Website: macys
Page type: cross-sells
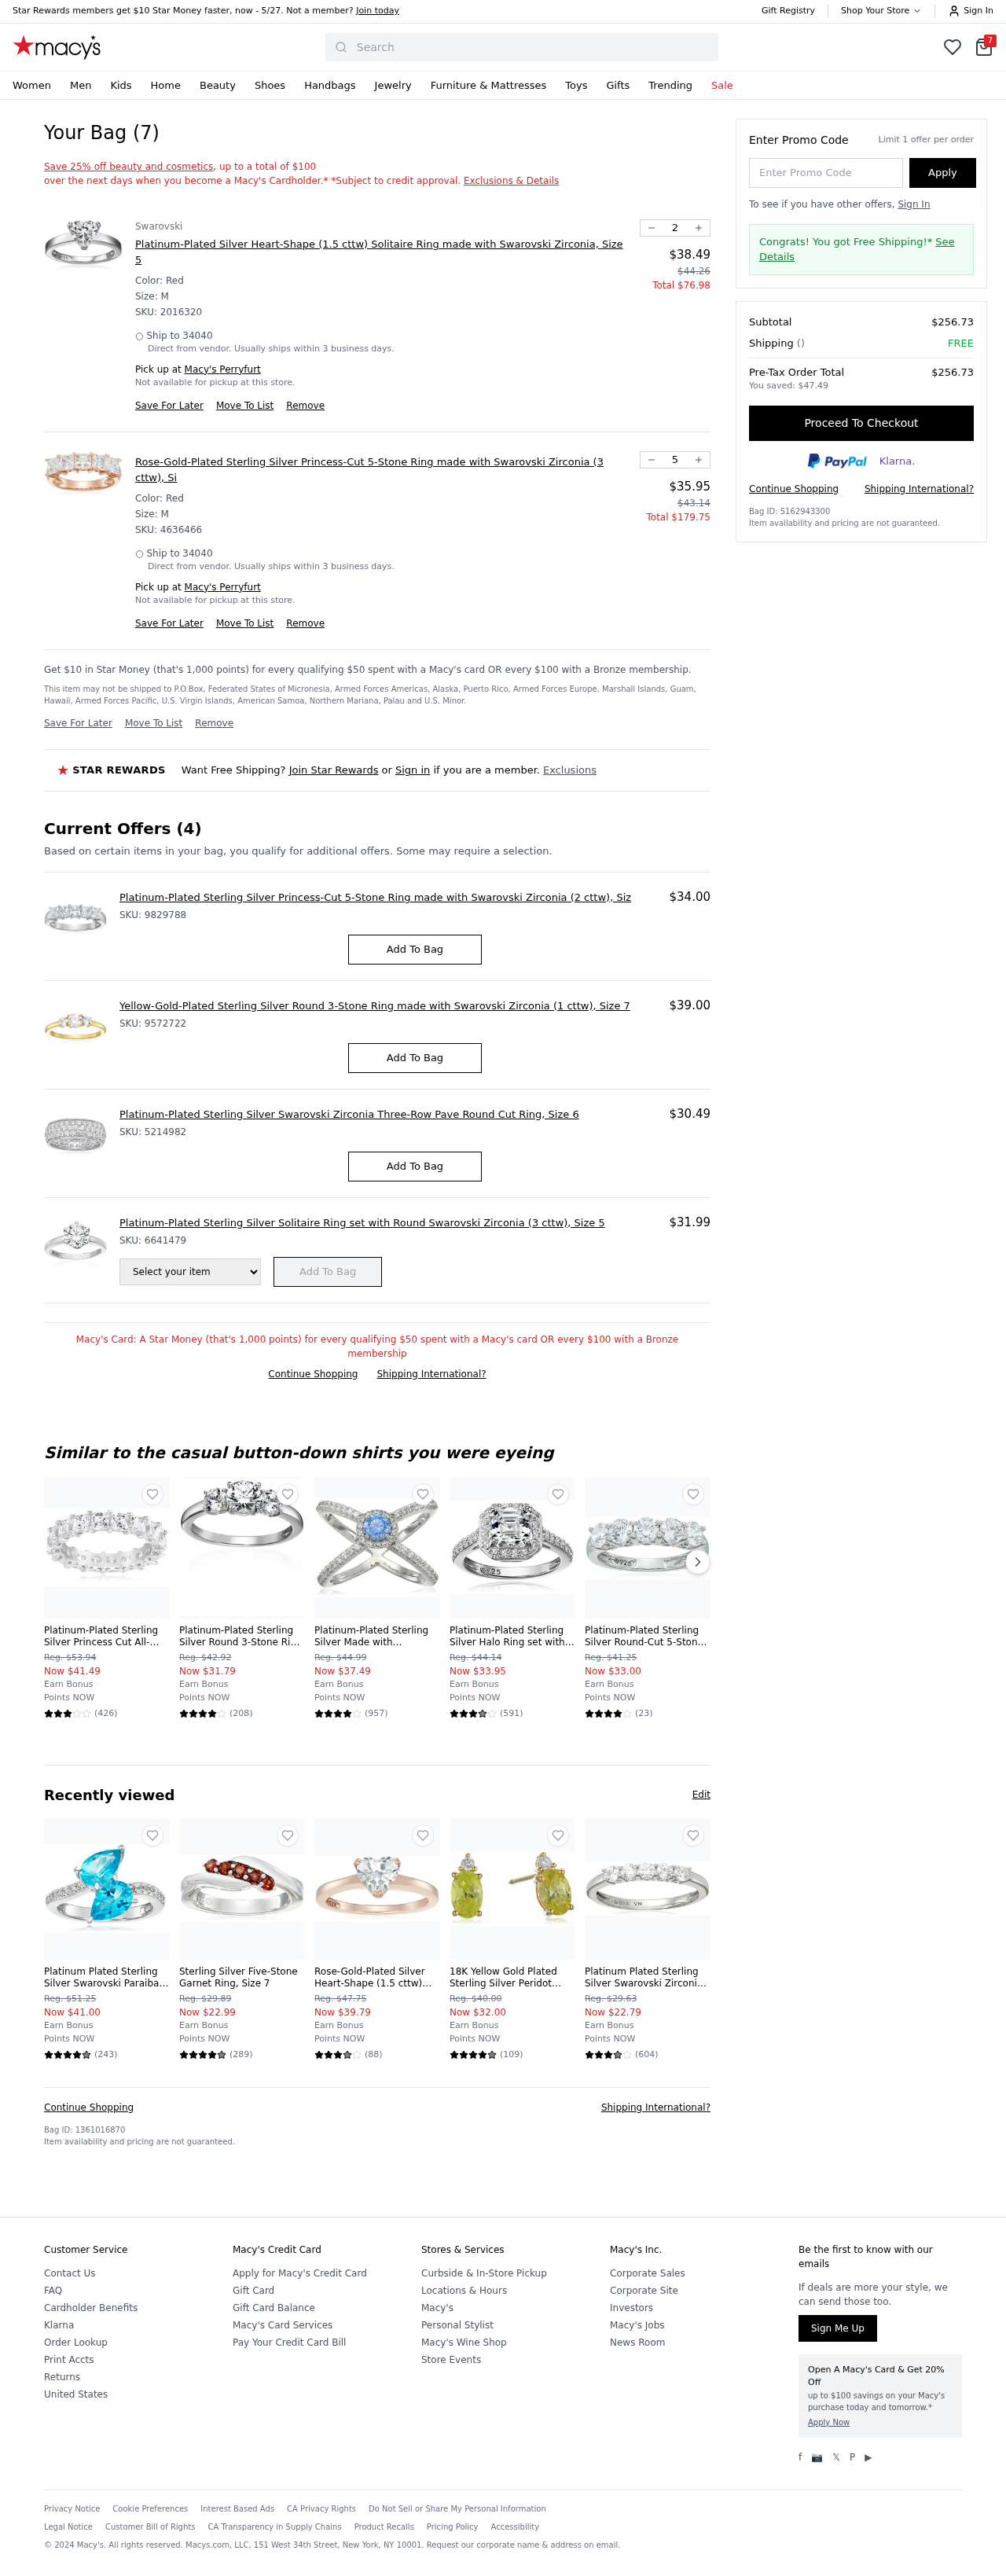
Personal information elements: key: PII_CITY
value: Perryfurt
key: PII_POSTCODE
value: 34040
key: PII_PROMO_CODE
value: OFF30
Product elements: key: PRODUCT10_NAME
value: Platinum Plated Sterling Silver Swarovski Paraiba Blue and White Topaz Bypass Ring
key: PRODUCT10_NUM_RATINGS
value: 243
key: PRODUCT10_PRICE
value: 41
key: PRODUCT10_RATING
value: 4.8
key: PRODUCT11_NAME
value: Sterling Silver Five-Stone Garnet Ring, Size 7
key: PRODUCT11_NUM_RATINGS
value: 289
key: PRODUCT11_PRICE
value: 22.99
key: PRODUCT11_RATING
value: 4.5
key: PRODUCT12_NAME
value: Rose-Gold-Plated Silver Heart-Shape (1.5 cttw) Solitaire Ring made with Swarovski Zirconia, Size 7
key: PRODUCT12_NUM_RATINGS
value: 88
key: PRODUCT12_PRICE
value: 39.79
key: PRODUCT12_RATING
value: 3.5
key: PRODUCT13_NAME
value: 18K Yellow Gold Plated Sterling Silver Peridot Colored Cubic Zirconia Stud Earrings
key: PRODUCT13_NUM_RATINGS
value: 109
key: PRODUCT13_PRICE
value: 32
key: PRODUCT13_RATING
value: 4.9
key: PRODUCT14_NAME
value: Platinum Plated Sterling Silver Swarovski Zirconia Round Cut 5 -Stone Ring
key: PRODUCT14_NUM_RATINGS
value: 604
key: PRODUCT14_PRICE
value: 22.79
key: PRODUCT14_RATING
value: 3.9
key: PRODUCT15_NAME
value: Platinum-Plated Sterling Silver Princess-Cut 5-Stone Ring made with Swarovski Zirconia (2 cttw), Siz
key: PRODUCT15_PRICE
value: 34
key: PRODUCT16_NAME
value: Platinum-Plated Sterling Silver Swarovski Zirconia Three-Row Pave Round Cut Ring, Size 6
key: PRODUCT16_PRICE
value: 30.49
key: PRODUCT1_BRAND
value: Swarovski
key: PRODUCT1_NAME
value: Platinum-Plated Silver Heart-Shape (1.5 cttw) Solitaire Ring made with Swarovski Zirconia, Size 5
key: PRODUCT1_PRICE
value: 38.49
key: PRODUCT1_QUANTITY
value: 2
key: PRODUCT2_NAME
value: Rose-Gold-Plated Sterling Silver Princess-Cut 5-Stone Ring made with Swarovski Zirconia (3 cttw), Si
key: PRODUCT2_PRICE
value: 35.95
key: PRODUCT2_QUANTITY
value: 5
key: PRODUCT3_NAME
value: Yellow-Gold-Plated Sterling Silver Round 3-Stone Ring made with Swarovski Zirconia (1 cttw), Size 7
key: PRODUCT3_PRICE
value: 39
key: PRODUCT4_NAME
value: Platinum-Plated Sterling Silver Solitaire Ring set with Round Swarovski Zirconia (3 cttw), Size 5
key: PRODUCT4_PRICE
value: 31.99
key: PRODUCT5_NAME
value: Platinum-Plated Sterling Silver Princess Cut All-Around Band Ring made with Swarovski Zirconia (7.5
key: PRODUCT5_NUM_RATINGS
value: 426
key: PRODUCT5_PRICE
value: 41.49
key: PRODUCT5_RATING
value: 3.4
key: PRODUCT6_NAME
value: Platinum-Plated Sterling Silver Round 3-Stone Ring made with Swarovski Zirconia (2 cttw), Size 9
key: PRODUCT6_NUM_RATINGS
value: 208
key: PRODUCT6_PRICE
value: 31.79
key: PRODUCT6_RATING
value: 4
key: PRODUCT7_NAME
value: Platinum-Plated Sterling Silver Made with Swarovski Zirconia Fancy Pink and Clear Criss Cross Single
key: PRODUCT7_NUM_RATINGS
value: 957
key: PRODUCT7_PRICE
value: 37.49
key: PRODUCT7_RATING
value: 4.3
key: PRODUCT8_NAME
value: Platinum-Plated Sterling Silver Halo Ring set with Asscher Cut Swarovski Zirconia (1.5 cttw), Size 9
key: PRODUCT8_NUM_RATINGS
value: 591
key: PRODUCT8_PRICE
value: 33.95
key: PRODUCT8_RATING
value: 3.8
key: PRODUCT9_NAME
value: Platinum-Plated Sterling Silver Round-Cut 5-Stone Ring made with Swarovski Zirconia (1.25 cttw), Siz
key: PRODUCT9_NUM_RATINGS
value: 23
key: PRODUCT9_PRICE
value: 33
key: PRODUCT9_RATING
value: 4
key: PRODUCT1_SKU
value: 2016320
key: PRODUCT1_ORIGINAL_PRICE
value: $44.26
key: PRODUCT1_TOTAL
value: $76.98
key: PRODUCT2_SKU
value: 4636466
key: PRODUCT2_ORIGINAL_PRICE
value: $43.14
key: PRODUCT2_TOTAL
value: $179.75
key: PRODUCT15_SKU
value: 9829788
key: PRODUCT3_SKU
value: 9572722
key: PRODUCT16_SKU
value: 5214982
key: PRODUCT4_SKU
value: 6641479
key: PRODUCT5_ORIGINAL_PRICE
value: Reg. $53.94
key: PRODUCT6_ORIGINAL_PRICE
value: Reg. $42.92
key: PRODUCT7_ORIGINAL_PRICE
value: Reg. $44.99
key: PRODUCT8_ORIGINAL_PRICE
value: Reg. $44.14
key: PRODUCT9_ORIGINAL_PRICE
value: Reg. $41.25
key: PRODUCT10_ORIGINAL_PRICE
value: Reg. $51.25
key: PRODUCT11_ORIGINAL_PRICE
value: Reg. $29.89
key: PRODUCT12_ORIGINAL_PRICE
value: Reg. $47.75
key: PRODUCT13_ORIGINAL_PRICE
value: Reg. $40.00
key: PRODUCT14_ORIGINAL_PRICE
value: Reg. $29.63
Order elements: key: ORDER_NUM_ITEMS
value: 7
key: ORDER_SUBTOTAL
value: $256.73
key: ORDER_TOTAL
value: $256.73
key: ORDER_SAVINGS
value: $47.49
Search elements: key: HEADER_SEARCH
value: Search